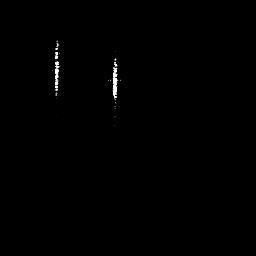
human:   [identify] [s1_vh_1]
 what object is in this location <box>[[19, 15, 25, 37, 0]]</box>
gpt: <ref>1 medium ship at the top left</ref>